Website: bh-photo
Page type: order-tracking
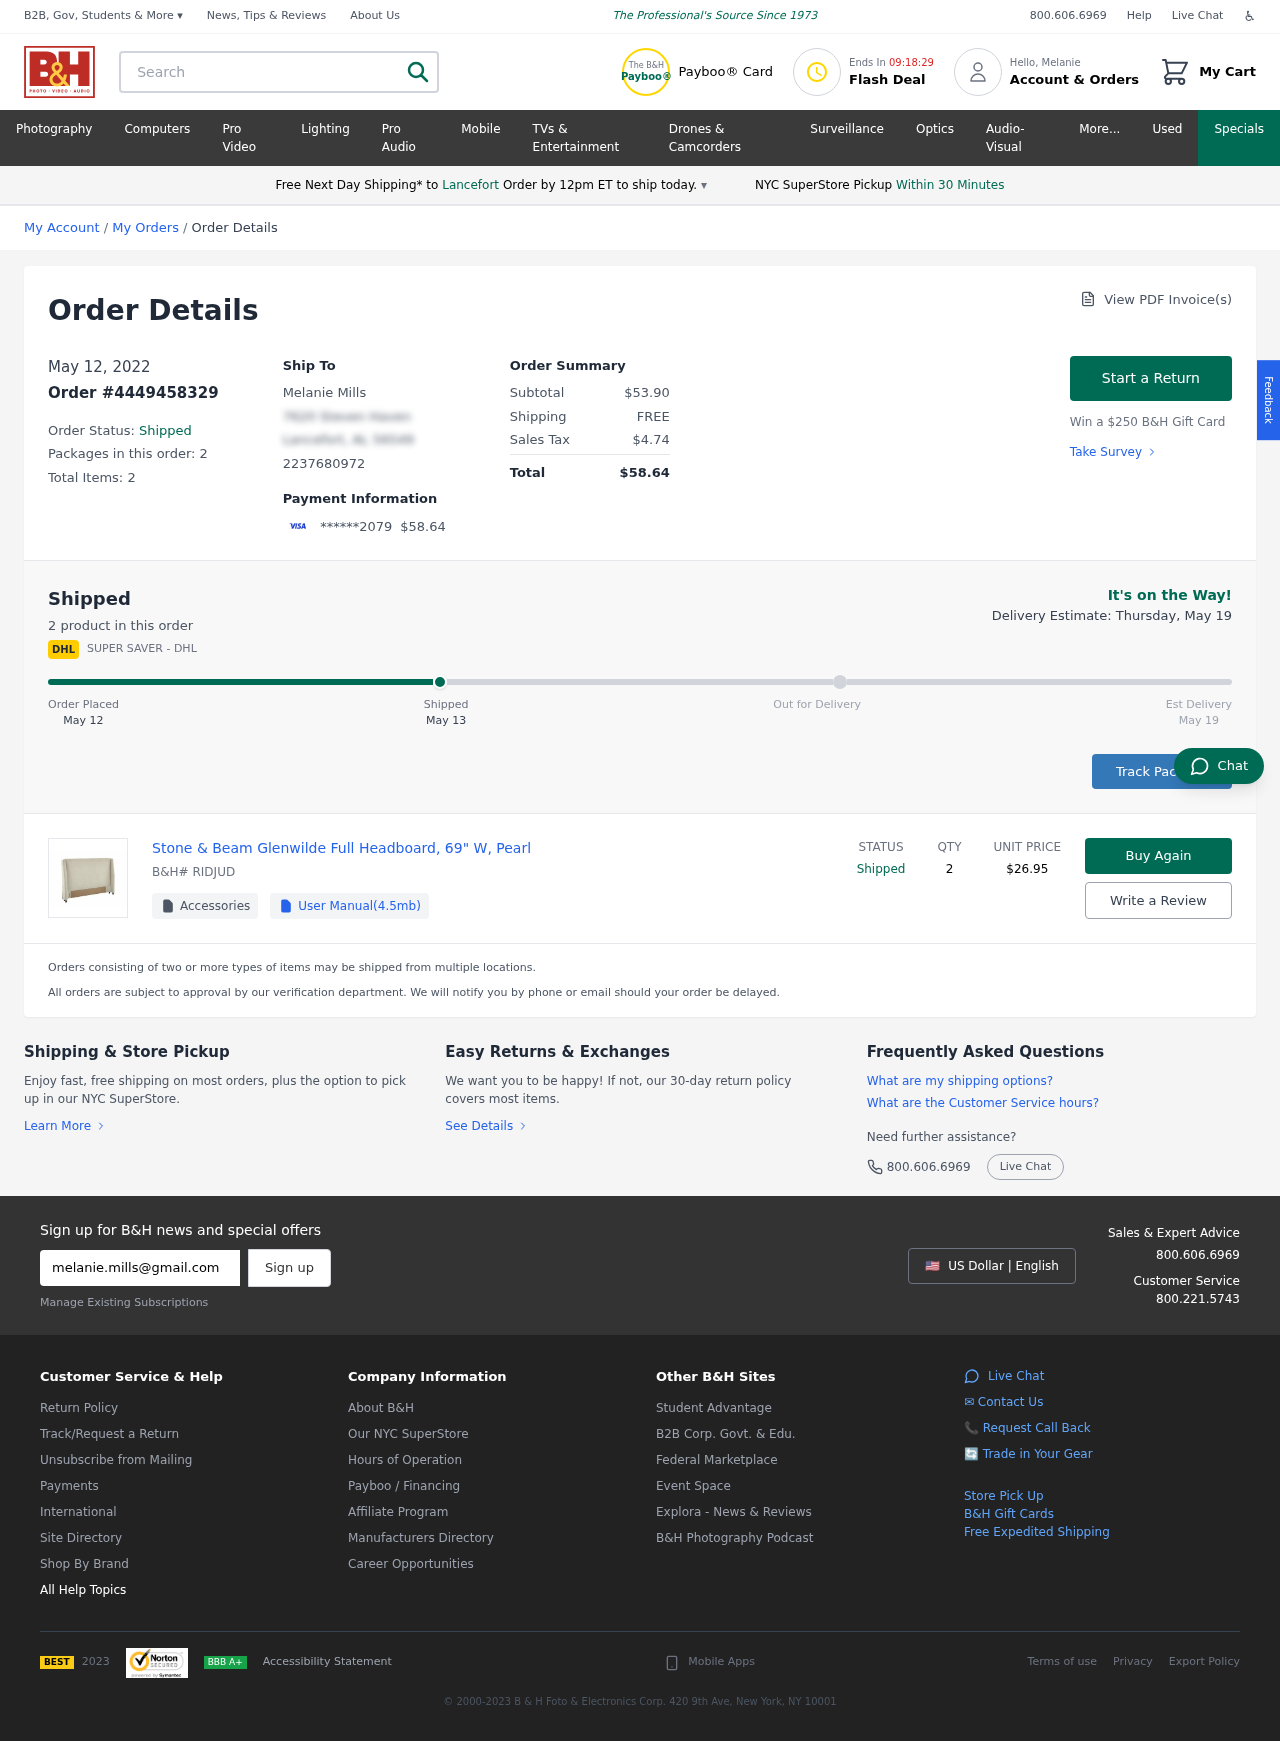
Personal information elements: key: PII_CARD_LAST4
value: ******2079
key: PII_CITY
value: Lancefort
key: PII_EMAIL
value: melanie.mills@gmail.com
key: PII_FIRSTNAME
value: Melanie
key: PII_FULLNAME
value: Melanie Mills
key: PII_PHONE
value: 2237680972
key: PII_STREET
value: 7620 Steven Haven
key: PII_CITY_STATE_ZIP
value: Lancefort, AL 56549
Product elements: key: PRODUCT1_NAME
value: Stone & Beam Glenwilde Full Headboard, 69" W, Pearl
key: PRODUCT1_PRICE
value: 26.95
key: PRODUCT1_QUANTITY
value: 2
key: PRODUCT1_SKU
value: RIDJUD
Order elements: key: ORDER_DATE
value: May 12
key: ORDER_DATE
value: May 12, 2022
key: ORDER_ID
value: Order #4449458329
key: ORDER_NUM_PACKAGES
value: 2
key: ORDER_NUM_ITEMS
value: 2
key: ORDER_NUM_ITEMS
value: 2 product
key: ORDER_TOTAL
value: $58.64
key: ORDER_SUBTOTAL
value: $53.90
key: ORDER_SHIPPING_COST
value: FREE
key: ORDER_TAX
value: $4.74
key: ORDER_DELIVERY_DATE
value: May 19
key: ORDER_DELIVERY_DATE
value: Delivery Estimate: Thursday, May 19
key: ORDER_SHIPPING_DATE
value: May 13
Search elements: key: HEADER_SEARCH
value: Search